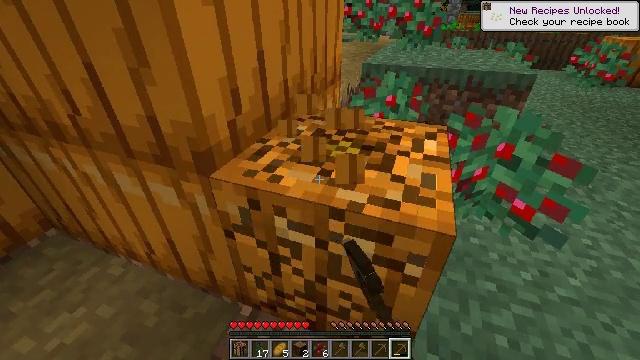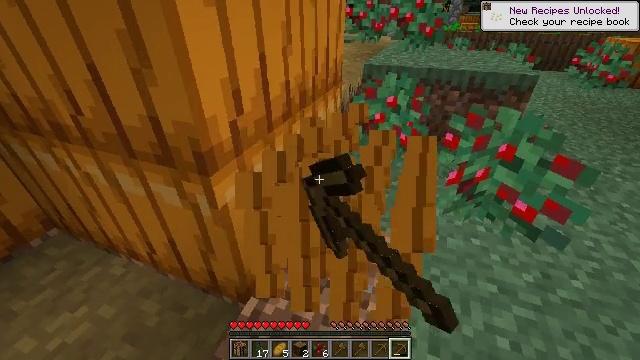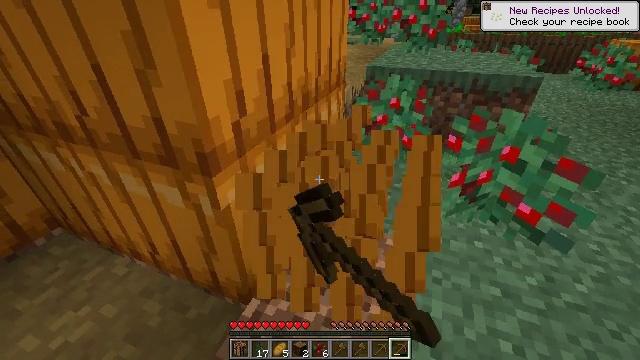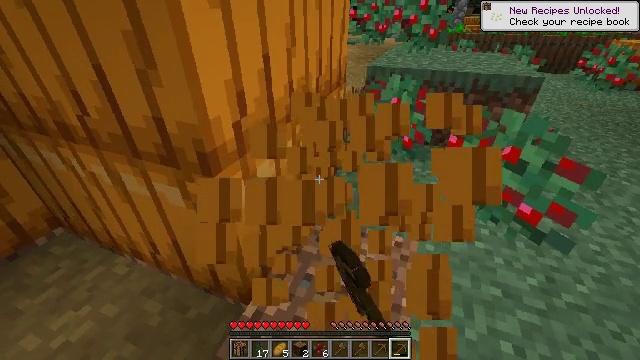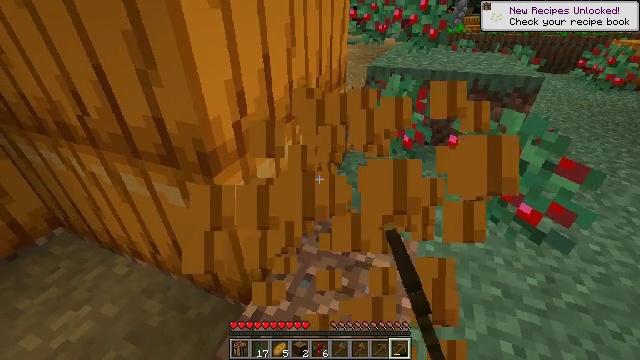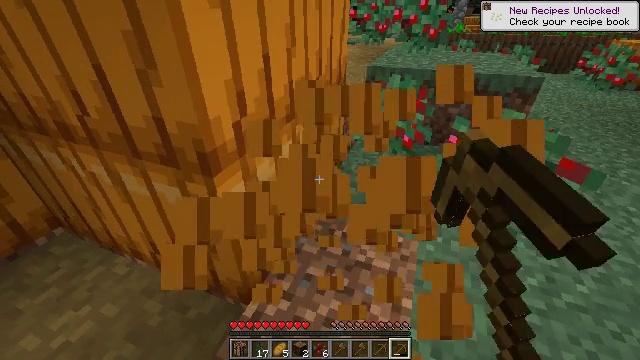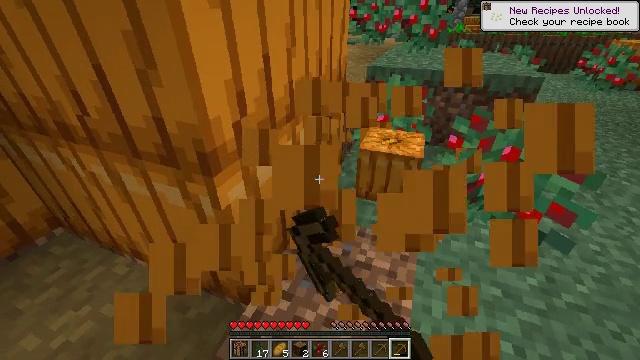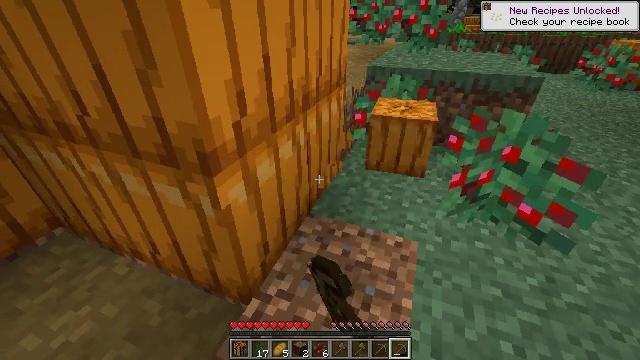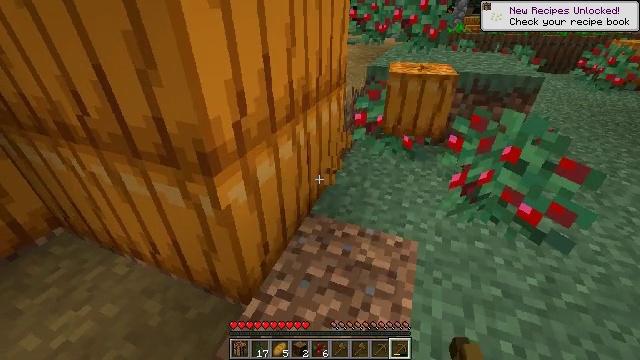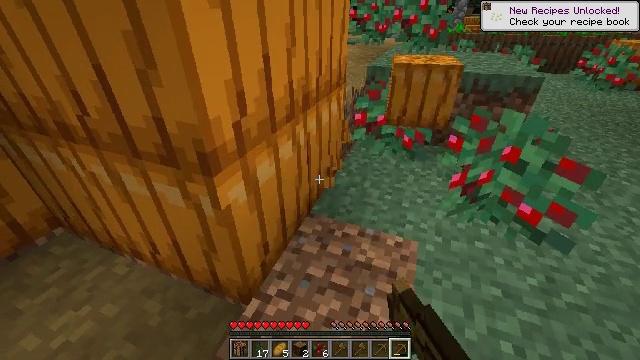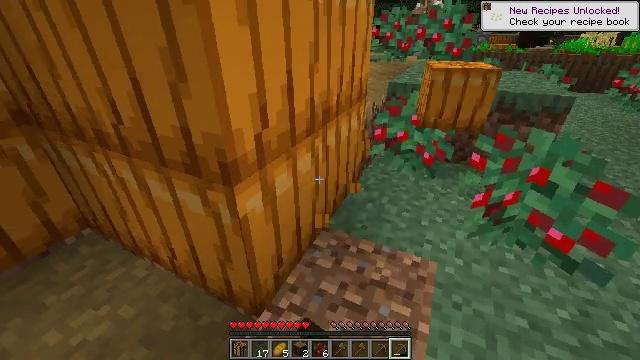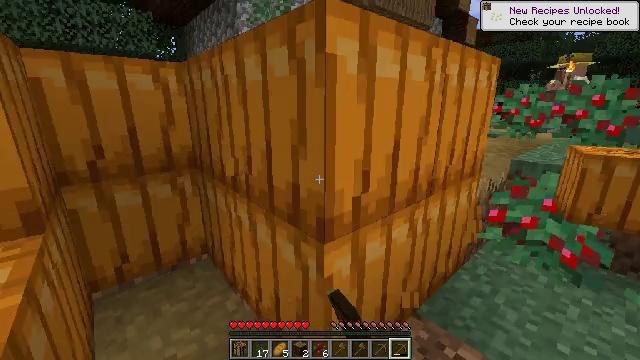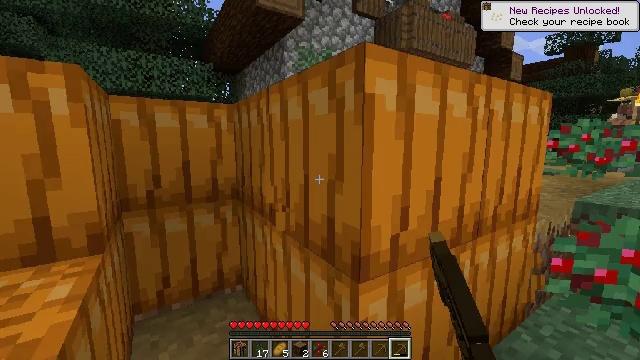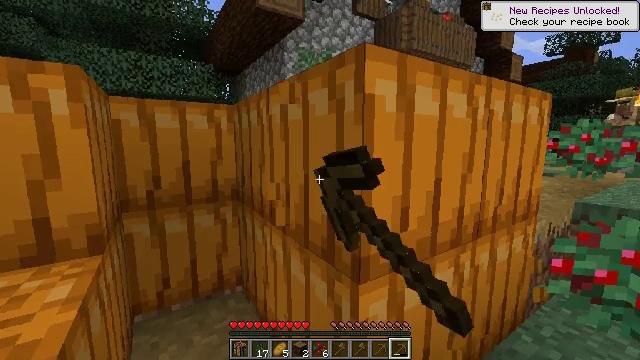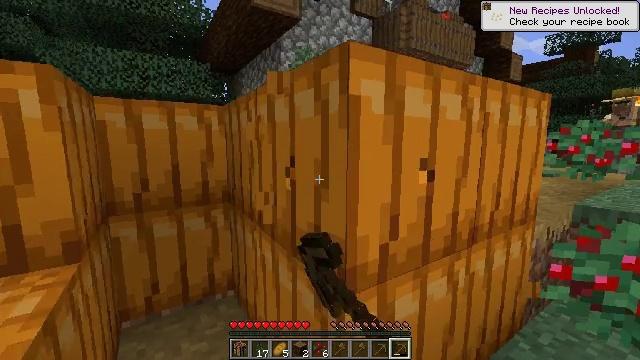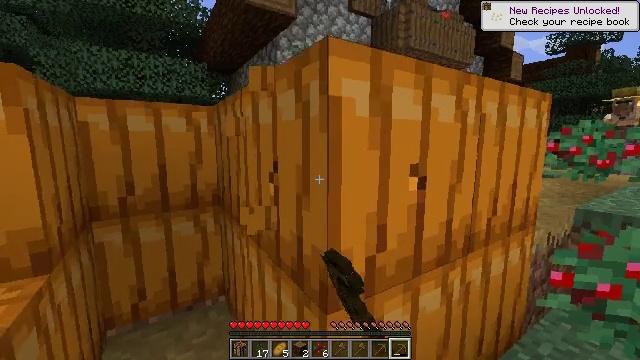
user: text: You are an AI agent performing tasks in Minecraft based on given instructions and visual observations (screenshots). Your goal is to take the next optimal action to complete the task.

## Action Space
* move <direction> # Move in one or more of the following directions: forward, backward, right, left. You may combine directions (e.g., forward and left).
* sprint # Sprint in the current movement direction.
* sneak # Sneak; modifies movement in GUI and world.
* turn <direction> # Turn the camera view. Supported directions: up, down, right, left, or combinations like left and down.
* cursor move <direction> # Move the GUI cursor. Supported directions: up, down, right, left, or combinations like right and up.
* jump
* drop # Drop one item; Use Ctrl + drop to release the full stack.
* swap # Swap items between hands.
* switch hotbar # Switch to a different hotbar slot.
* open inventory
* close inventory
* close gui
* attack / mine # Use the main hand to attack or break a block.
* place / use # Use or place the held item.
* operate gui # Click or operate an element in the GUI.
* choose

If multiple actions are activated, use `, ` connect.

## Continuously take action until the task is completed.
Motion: motion action
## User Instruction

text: Harvest a pumpkin from the field.
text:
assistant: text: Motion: attack / mine
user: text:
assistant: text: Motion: attack / mine
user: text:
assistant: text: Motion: attack / mine
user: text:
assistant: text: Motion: attack / mine
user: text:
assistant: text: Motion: attack / mine
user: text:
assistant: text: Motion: attack / mine
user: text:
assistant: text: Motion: attack / mine
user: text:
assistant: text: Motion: attack / mine
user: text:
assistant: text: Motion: attack / mine
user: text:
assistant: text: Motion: turn left and up, attack / mine
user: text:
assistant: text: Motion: turn left and up, attack / mine
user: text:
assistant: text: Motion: turn left and up, attack / mine
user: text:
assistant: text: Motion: attack / mine
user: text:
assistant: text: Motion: move forward and move right, attack / mine
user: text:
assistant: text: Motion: move forward and move right, attack / mine
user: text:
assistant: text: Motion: move forward and move right, attack / mine
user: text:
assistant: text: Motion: move forward and move right, turn left and up, attack / mine
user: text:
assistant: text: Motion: turn left, attack / mine
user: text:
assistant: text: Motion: turn left, attack / mine
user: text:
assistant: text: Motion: attack / mine
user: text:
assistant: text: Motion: attack / mine
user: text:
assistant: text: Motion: attack / mine
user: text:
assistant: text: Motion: attack / mine
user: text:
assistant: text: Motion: attack / mine
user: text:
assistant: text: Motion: attack / mine
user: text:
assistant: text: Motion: attack / mine
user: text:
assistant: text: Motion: attack / mine
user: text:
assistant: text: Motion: attack / mine
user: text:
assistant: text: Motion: attack / mine
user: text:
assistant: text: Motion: attack / mine